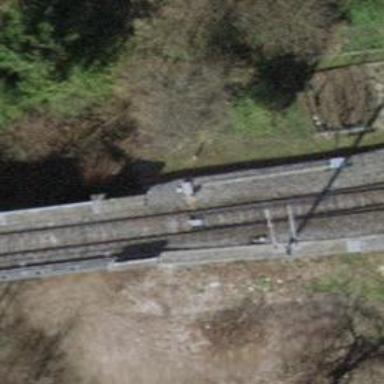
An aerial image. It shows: Railway switch.